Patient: sex F, age 75
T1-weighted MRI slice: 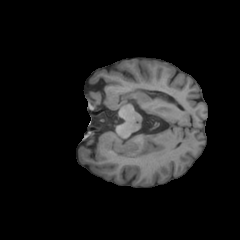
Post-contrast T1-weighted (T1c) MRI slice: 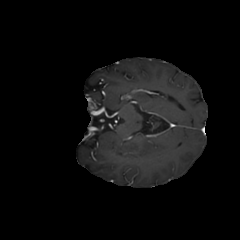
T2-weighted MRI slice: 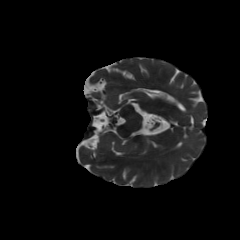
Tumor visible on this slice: no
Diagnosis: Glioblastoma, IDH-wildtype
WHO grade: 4